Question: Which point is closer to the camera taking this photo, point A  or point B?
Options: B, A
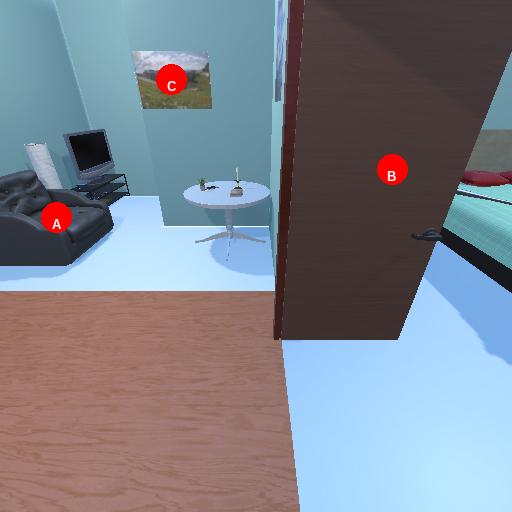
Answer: B